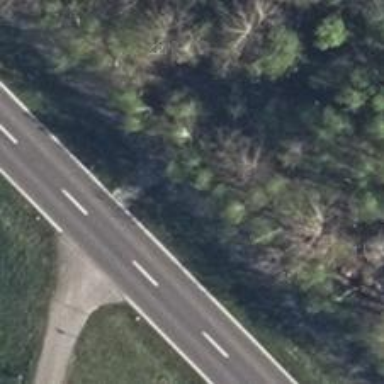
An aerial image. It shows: Asphalt cycleway.